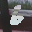
Label: 6